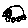
Label: car